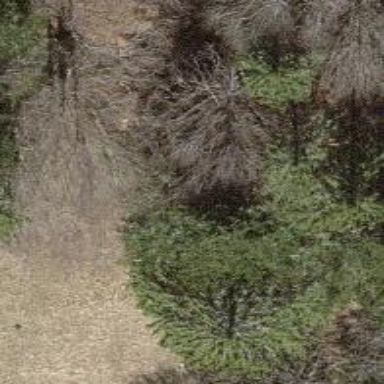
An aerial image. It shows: Single tag "natural: tree."